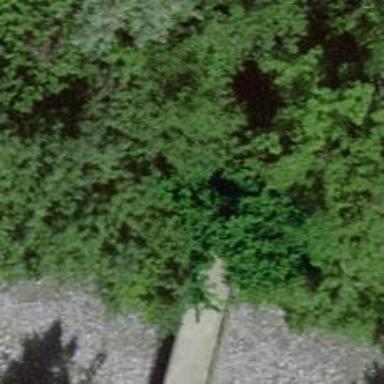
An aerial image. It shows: Concrete path on bridge.